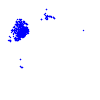
Particle: electron